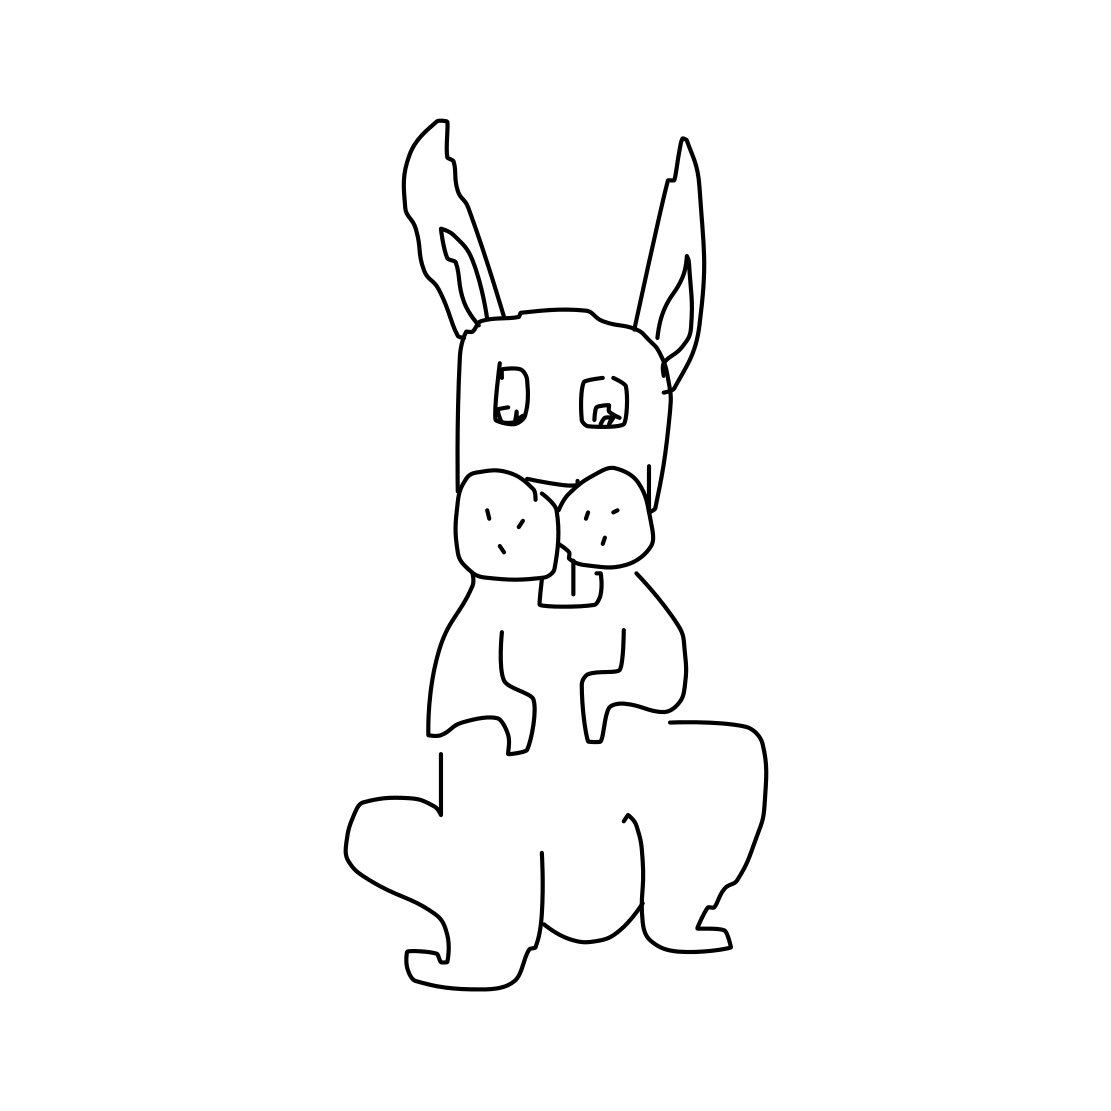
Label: rabbit